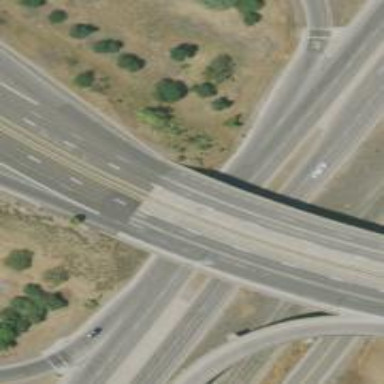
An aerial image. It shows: Bridge crossing over expressway trunk road.